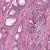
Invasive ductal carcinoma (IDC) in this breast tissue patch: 1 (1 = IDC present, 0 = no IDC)